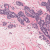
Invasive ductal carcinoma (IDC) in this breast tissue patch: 0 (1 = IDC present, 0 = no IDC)